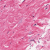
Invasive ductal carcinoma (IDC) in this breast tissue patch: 0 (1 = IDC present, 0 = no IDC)